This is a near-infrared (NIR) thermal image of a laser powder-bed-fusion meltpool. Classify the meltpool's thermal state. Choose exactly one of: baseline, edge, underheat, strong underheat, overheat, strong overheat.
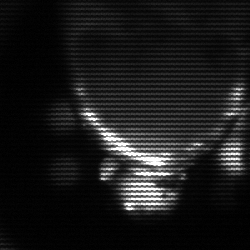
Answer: edge